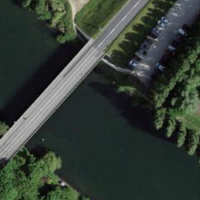
EUNIS habitat code: 15
Species observed at this site:
Lasiommata megera
Bellis perennis
Anas platyrhynchos
Podarcis muralis
Alcedo atthis